Question: i use the google map v2 and display the multiple marker
but first i want to display the map on the screen
i put down my all the files here
is gives only blank i will check it out all but nothing work for me

> main.xml
'''
<RelativeLayout xmlns:android="http://schemas.android.com/apk/res/android"
xmlns:tools="http://schemas.android.com/tools"
android:layout_width="match_parent"
android:layout_height="match_parent"
android:paddingBottom="@dimen/activity_vertical_margin"
android:paddingLeft="@dimen/activity_horizontal_margin"
android:paddingRight="@dimen/activity_horizontal_margin"
android:paddingTop="@dimen/activity_vertical_margin"
tools:context=".MainActivity" >
<fragment
android:id="@+id/mapview"
android:layout_width="match_parent"
android:layout_height="match_parent"
class="com.google.android.gms.maps.SupportMapFragment" />
</RelativeLayout>
'''
> AndroidManifest.xml
'''
<?xml version="1.0" encoding="utf-8"?>
<manifest xmlns:android="http://schemas.android.com/apk/res/android"
package="com.example.mapactivity"
android:versionCode="1"
android:versionName="1.0" >
<uses-sdk
android:minSdkVersion="10"
/>
<uses-permission android:name="android.permission.INTERNET" />
<uses-permission android:name="android.permission.RECEIVE_BOOT_COMPLETED" />
<uses-permission android:name="android.permission.ACCESS_WIFI_STATE" />
<uses-permission android:name="android.permission.CHANGE_WIFI_STATE" />
<uses-permission android:name="android.permission.WAKE_LOCK" />
<uses-permission android:name="android.permission.ACCESS_NETWORK_STATE" />
<uses-permission android:name="android.permission.ACCESS_FINE_LOCATION" />
<uses-permission android:name="android.permission.ACCESS_COARSE_LOCATION" />
<uses-permission android:name="android.permission.WRITE_EXTERNAL_STORAGE" />
<permission
android:name="com.example.stiptis.permission.MAPS_RECEIVE"
android:protectionLevel="signature"/>
<uses-permission android:name="com.example.stiptis.permission.MAPS_RECEIVE"/>
<application
android:allowBackup="true"
android:icon="@drawable/ic_launcher"
android:label="@string/app_name"
android:theme="@style/AppTheme" >
<activity
android:name="com.example.stiptis.MainActivity"
android:label="@string/app_name" >
<intent-filter>
<action android:name="android.intent.action.MAIN" />
<category android:name="android.intent.category.LAUNCHER" />
</intent-filter>
</activity>
<meta-data
android:name="com.google.android.maps.v2.API_KEY"
android:value="your api key" />
</application>
</manifest>
'''
> Activity class
'''
public class MainActivity extends FragmentActivity {
@Override
protected void onCreate(Bundle savedInstanceState) {
super.onCreate(savedInstanceState);
setContentView(R.layout.main);
}
}
'''
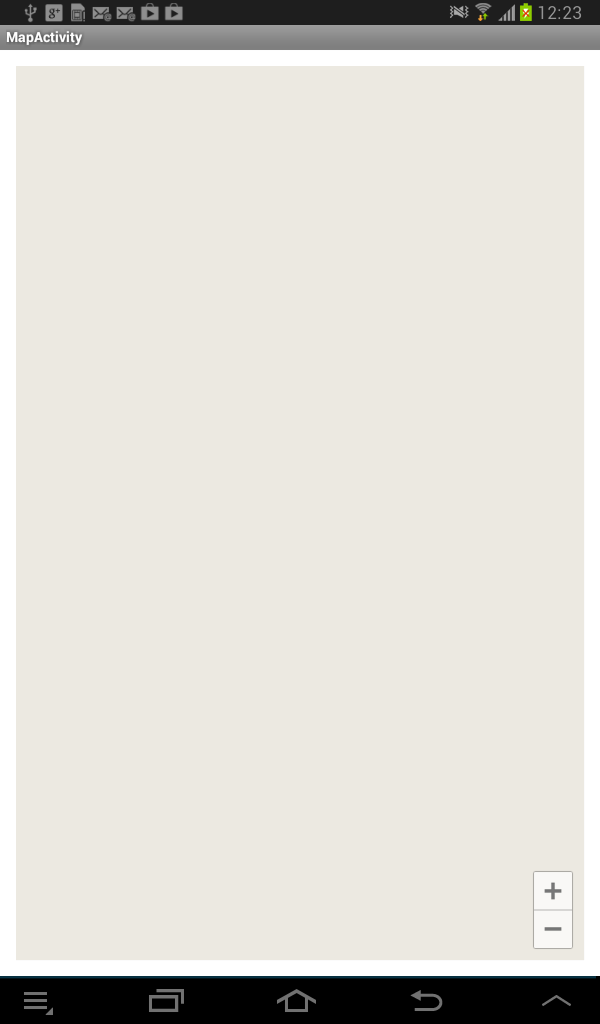
Answer: Probably there is a problem with your Maps API Key.
Put this function into your activity, and see what it logs for the correct SHA key:
'''
private void getShaKey() {
try {
PackageInfo info = getPackageManager().getPackageInfo("your.package.name",
PackageManager.GET_SIGNATURES);
for (Signature signature : info.signatures) {
MessageDigest md = MessageDigest.getInstance("SHA");
md.update(signature.toByteArray());
Log.v(TAG, "KeyHash:" + Base64.encodeToString(md.digest(),
Base64.DEFAULT));
}
} catch (NameNotFoundException e) {
e.printStackTrace();
} catch (NoSuchAlgorithmException e) {
e.printStackTrace();
}
}
'''